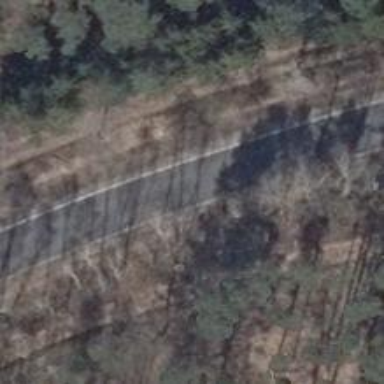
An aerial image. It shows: Tertiary road with asphalt surface.